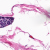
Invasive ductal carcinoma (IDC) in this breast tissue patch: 0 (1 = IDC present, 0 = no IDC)